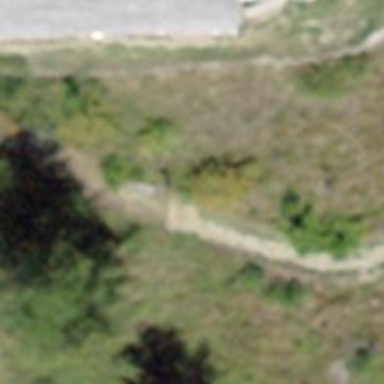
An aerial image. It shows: Brown bench in the vicinity.